Interaction volume radius: 5 \u00c5
Interaction volume height: 20 \u00c5
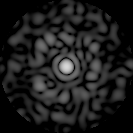
Disorder parameter: 0.8152